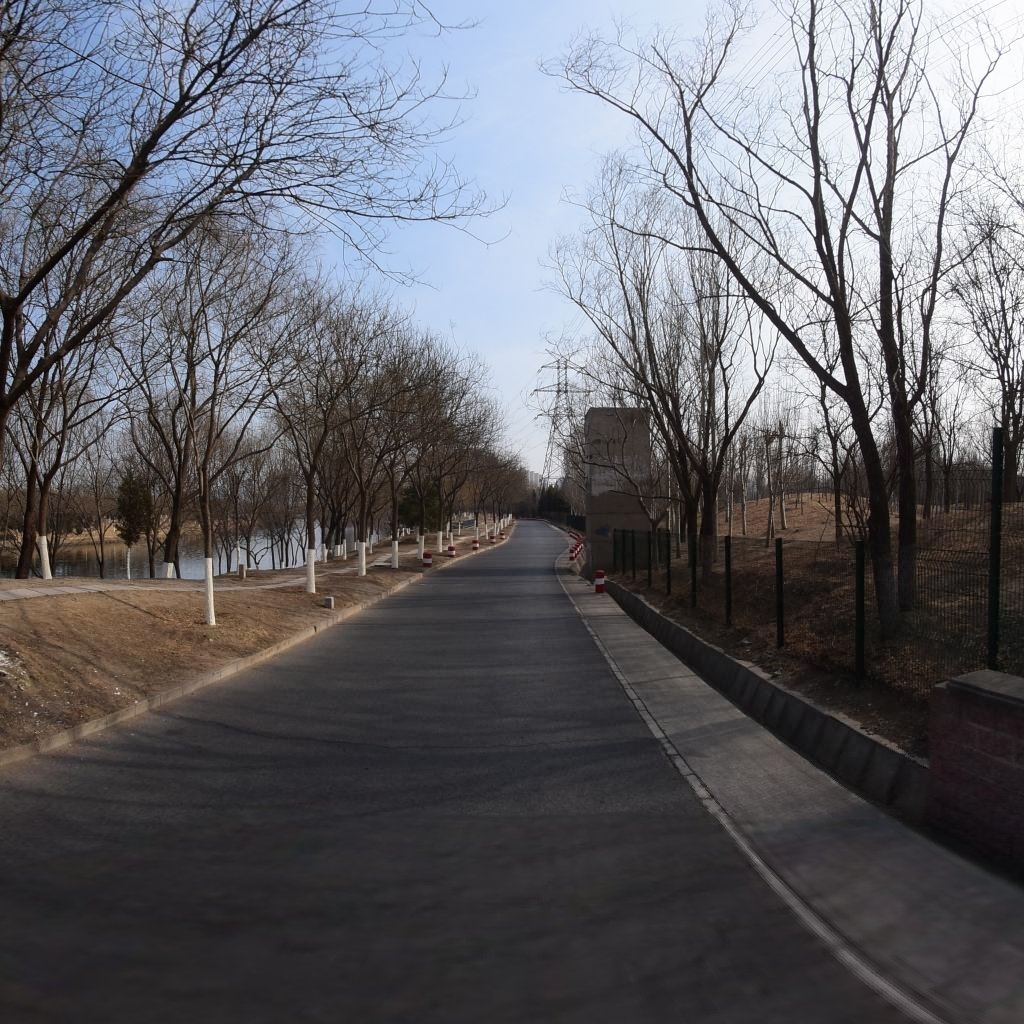
Region: Chaoyang
Road damage annotations: transverse crack